Question: Sorry, I know that's a really bad title, but I couldn't come up with a better one.
I'm trying to lay out this website using purely CSS. Previously this had been accomplished using javascript, but I know that it can be done with just CSS.
first off: here's a diagram of the intended layout:

Basically, we have a wrapper page that has a header, a footer, and an iFrame:
wrapper.aspx:
'''
<form id="form1" runat="server">
<div id="wrapper">
<div id="divHeader">
</div>
<div id="divMain" >
<iframe id="ifrmMainBody" src="page.aspx"></iframe>
</div>
<div id="divFooter" >
</div>
</div>
</form>
'''
then, the page that is in the iFrame, uses a master page which has a main-menu, a navigation panel, a few more toolbars, and then the content:
main.master:
'''
<form runat="server">
<div id="mainMenu">
main menu
</div>
<div id="navPanel">
navigation panel
</div>
<div id="breadCrumb">
bread crumb
</div>
<div id="caption">
caption
</div>
<div id="subMenu">
sub-menu
</div>
<div id="toolBar">
toolbar
</div>
<div id="content">
content
</div>
<asp:ContentPlaceHolder ID="MainContent" runat="server" />
</form>
'''
And then there's the page that uses the master page. I hard-coded in the width and height to force the scrollbars to appear:
page.aspx:
'''
<form>
<div style="height: 1200px; width: 1500px;">
<p>
Put content here.
</p>
</div>
</form>
'''
The problems I'm facing are:
- - -
Can anyone help me get this page laid-out correctly?
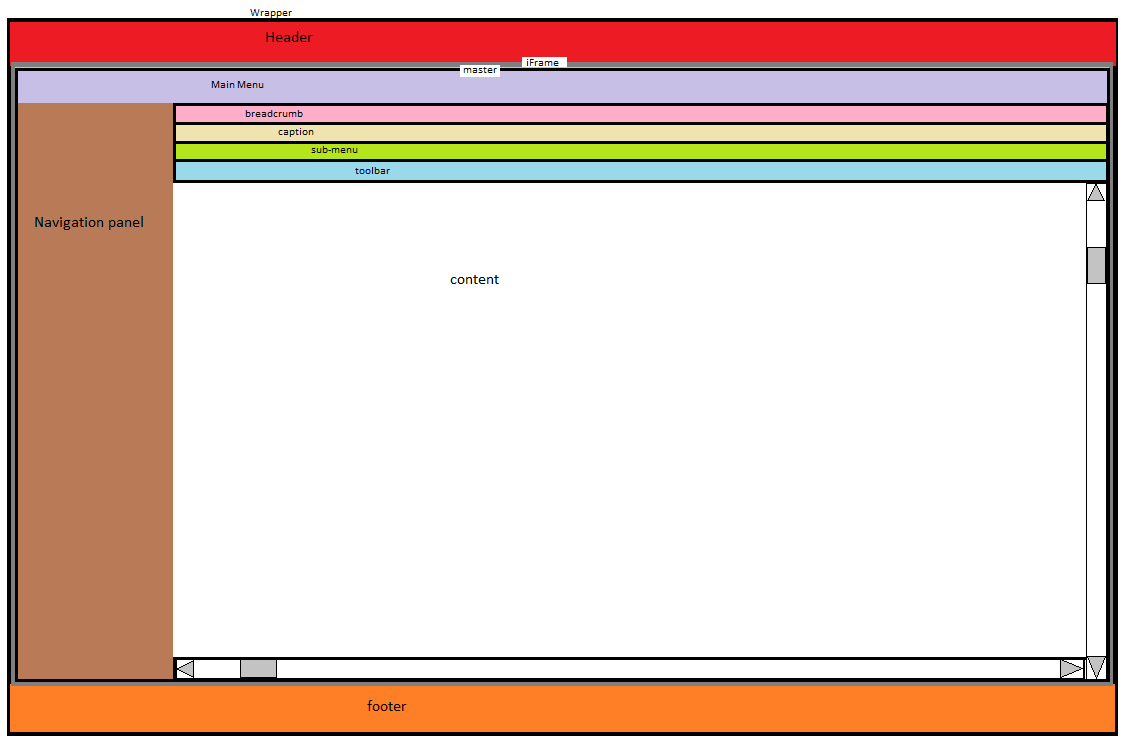
Answer: I think fixed position elements are kind of gross, because it forces the user to constantly see all your extra stuff when they might just want to see the content, but it sounds like what you're looking for. You can try something like this: <URL>
'''
#header {
position: fixed;
top: 0;
width: 100%;
height: 5em;
}
#navigation {
position: fixed;
left: 0;
top: 5em; // same as header height
bottom: 5em; // same as footer height
width: 10em;
}
#footer {
position: fixed;
bottom: 0;
width: 100%;
height: 5em;
}
#contentWrapper {
position: fixed;
left: 10em; // same as nav width
top: 5em; // same as header height
bottom: 5em; // same as footer height
right: 0;
overflow: auto; // if this div's contents are too big, scrollbars automatically appear
}
#content {
position: relative;
width: 2000px;
height: 2000px;
}
'''